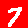
Digit: 7